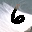
Label: 6